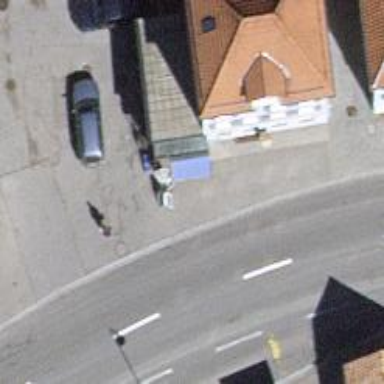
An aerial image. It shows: Bus stop with platform for public transport.